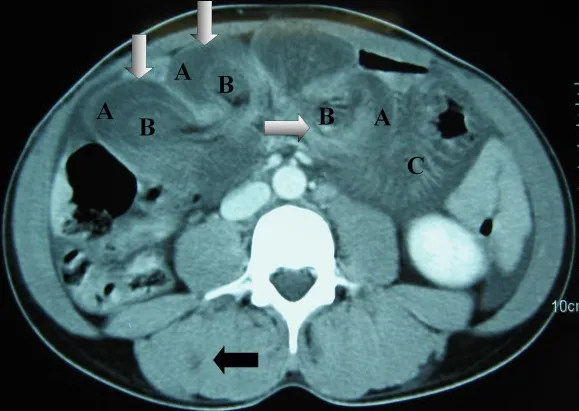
CT scan of abdomen showing i) multiple intussusceptions demonstrating doughnut signs (white arrows), intussusceptiens [A], intussusceptum [B], distended loop of small bowel [C] and ii) haemangioma of right quadratus lumborum muscle (dark arrow).
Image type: radiology (ct)